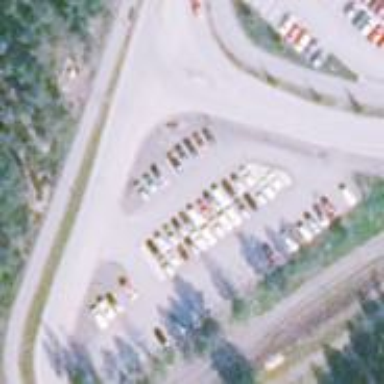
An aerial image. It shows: Parking area with surface.